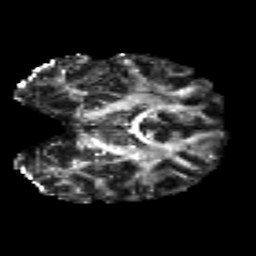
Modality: FA
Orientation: coronal
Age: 18
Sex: female
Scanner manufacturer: siemens
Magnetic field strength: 3 T
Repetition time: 8.8 s
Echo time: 0.085 s